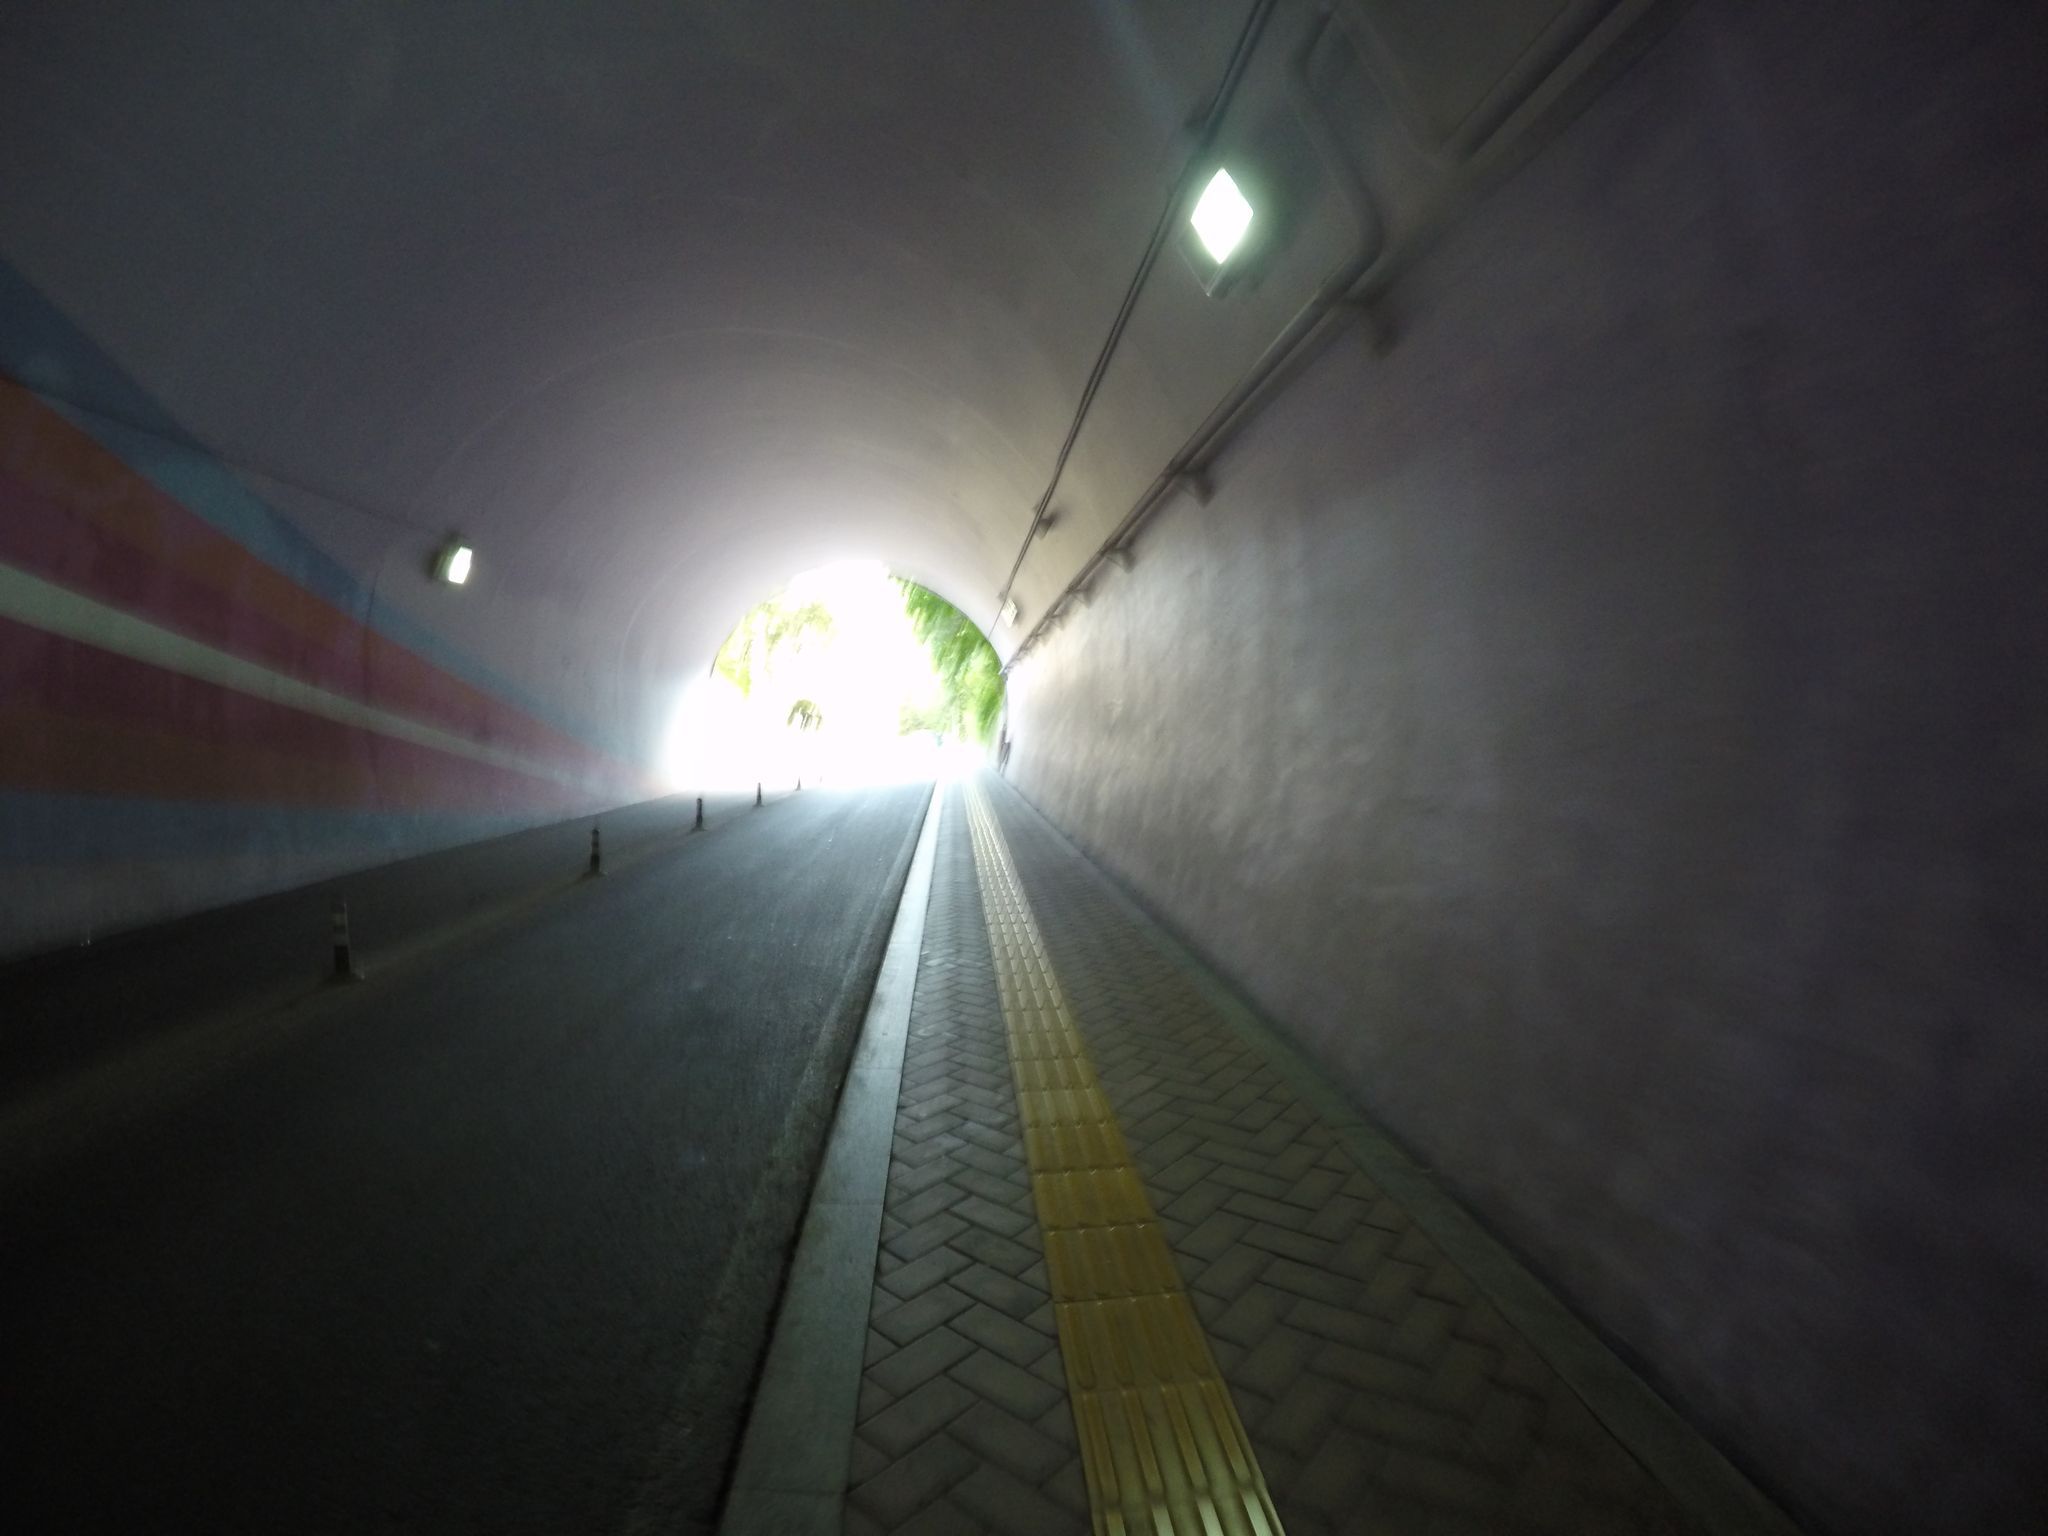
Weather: snowy
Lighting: day
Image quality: slightly poor
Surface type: cycling surface
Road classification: unclassified, service, path
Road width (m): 2.0
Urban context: urban centre
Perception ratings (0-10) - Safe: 1.07, Lively: 3.26, Beautiful: 7.68, Boring: 8.11, Depressing: 8.25, Wealthy: 2.67